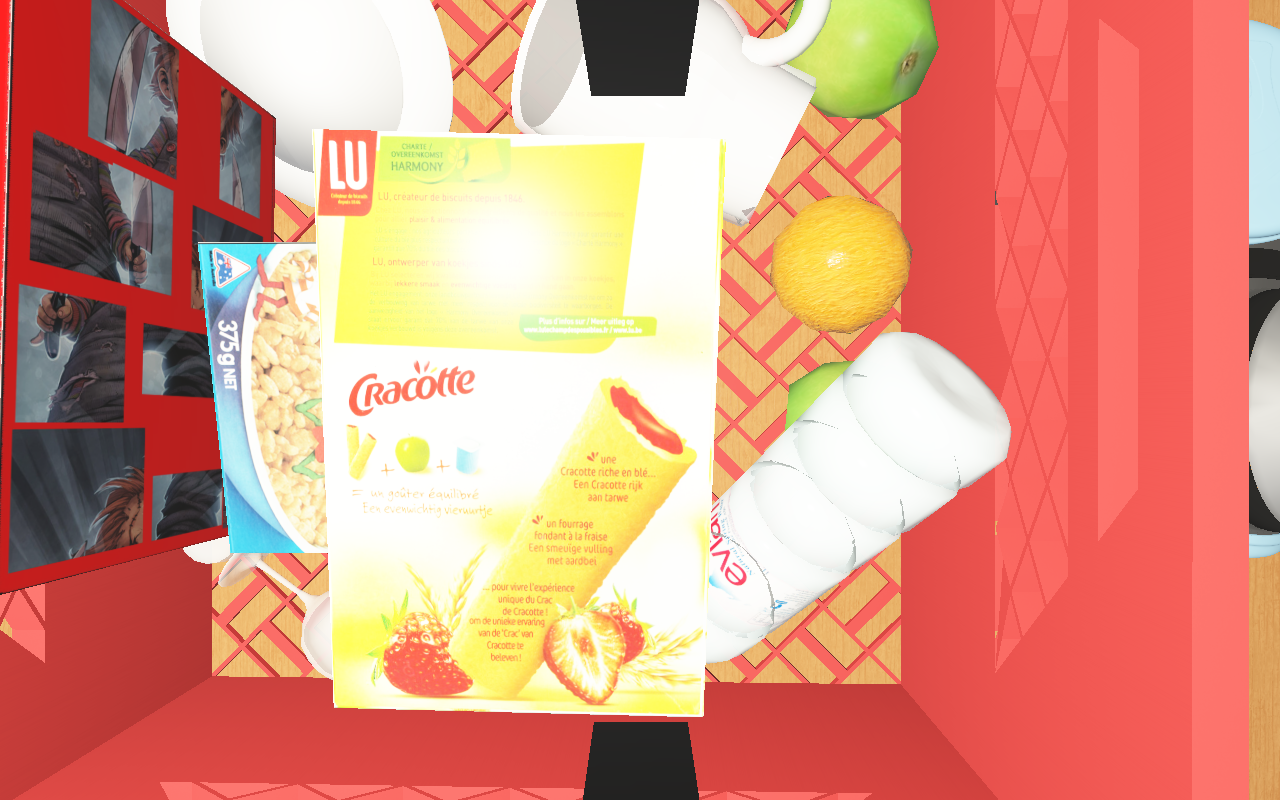
Objects in the scene:
carafe
water bottle
apple
apple
orange
orange
plate
jam jar
cereal box
cereal box